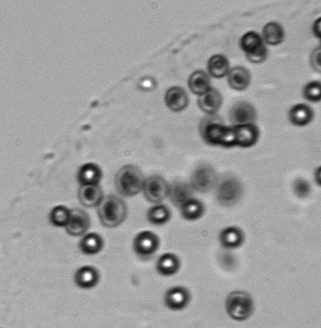
Label: Phaeocystis